Question:
I need to eliminate duplicate records from the first table. In case we have duplicate address_num such as 100, we will go with the row of AddressType "Home".
Please note that address_num do not come in duplicates of 3 or more; they either appear once or twice in a table. For example, address_num 200 appeared once. Therefore, we just grabbed it as is.
ID column is the primary key.
The second table with the right check mark is the results table. How can I write an oracle SQL query that prints out the second table?
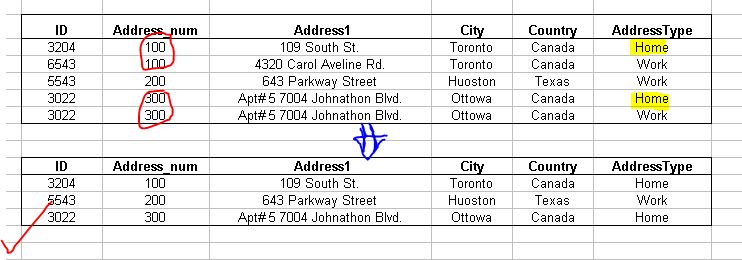
Answer: You can do this with 'row_number()' and an intelligent use of 'order by':
'''
select t.*
from (select t.*,
row_number() over (partition by address_num
order by (case when AddressType = 'Home' then 1 else 0 end) desc
) as seqnum
from table t
) t
where seqnum = 1;
'''